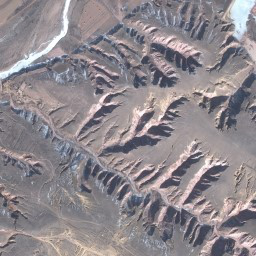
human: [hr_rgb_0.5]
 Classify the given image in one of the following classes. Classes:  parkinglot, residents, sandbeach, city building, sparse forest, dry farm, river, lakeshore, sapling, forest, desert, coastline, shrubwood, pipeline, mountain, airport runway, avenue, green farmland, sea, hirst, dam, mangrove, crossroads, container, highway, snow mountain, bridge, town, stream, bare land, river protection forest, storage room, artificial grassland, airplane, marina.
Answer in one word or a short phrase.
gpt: mountain